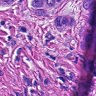
Metastatic tissue present: yes